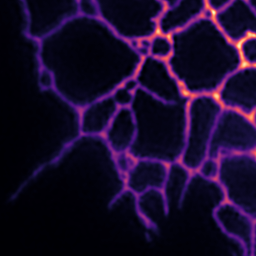
Label: Super-resolution ER image